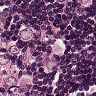
Metastatic tissue present: yes